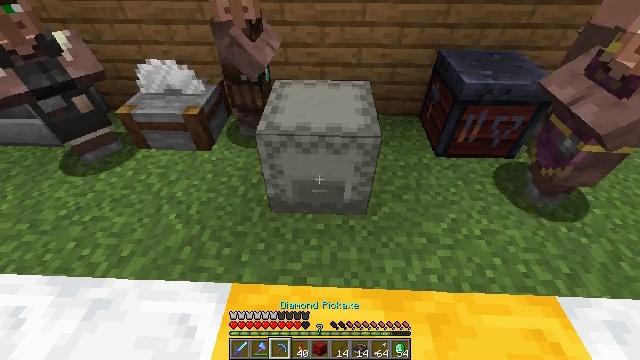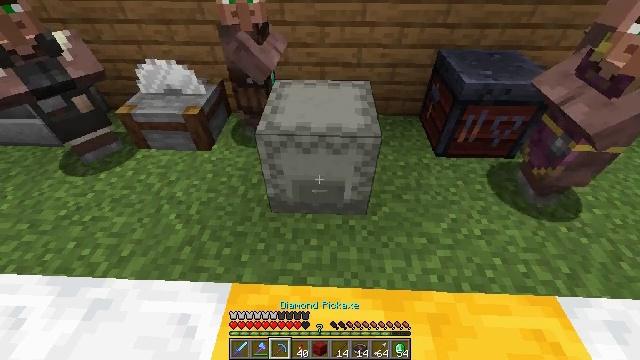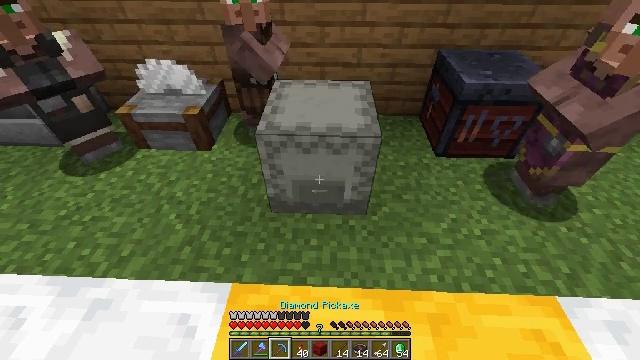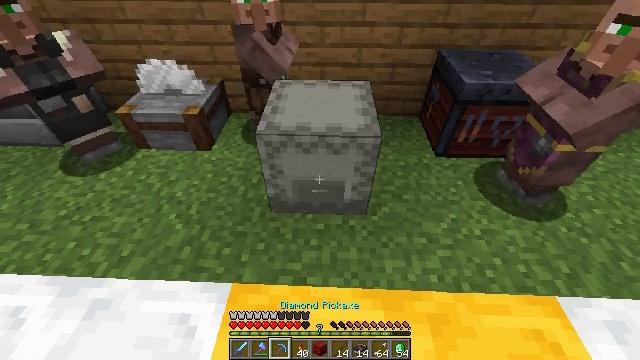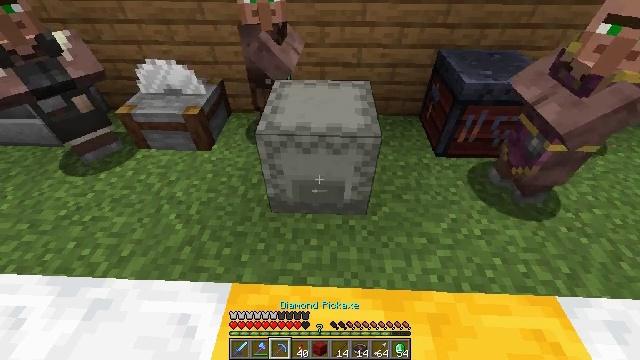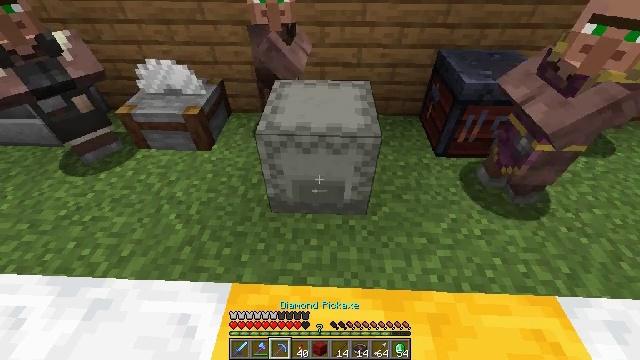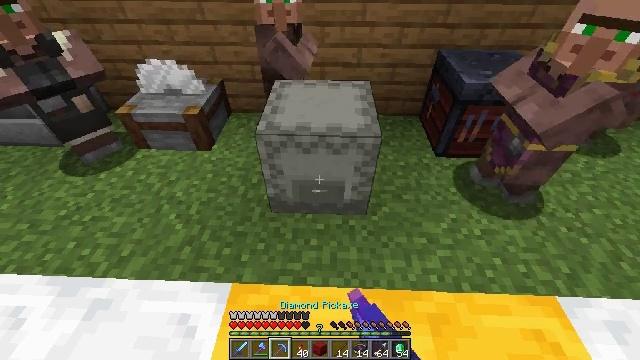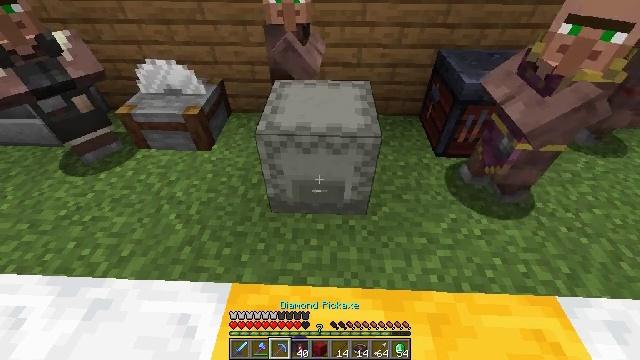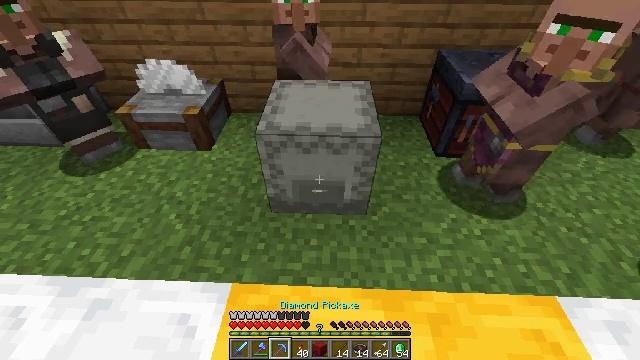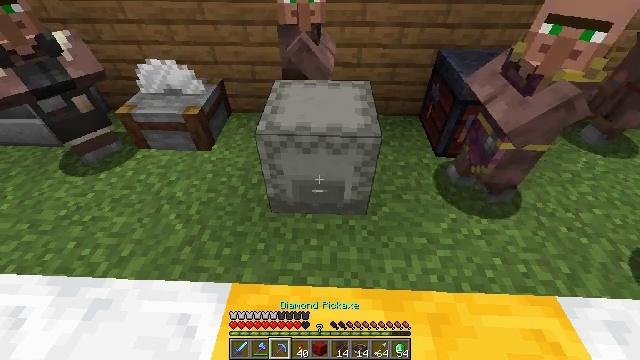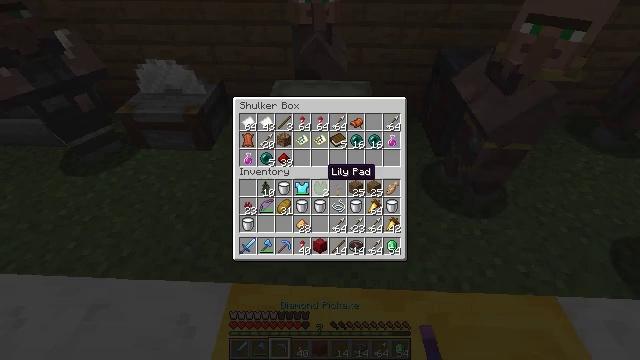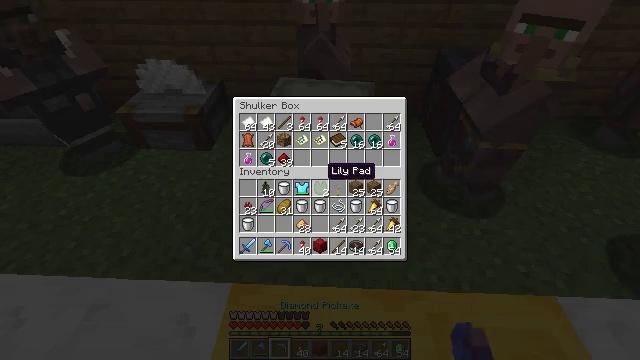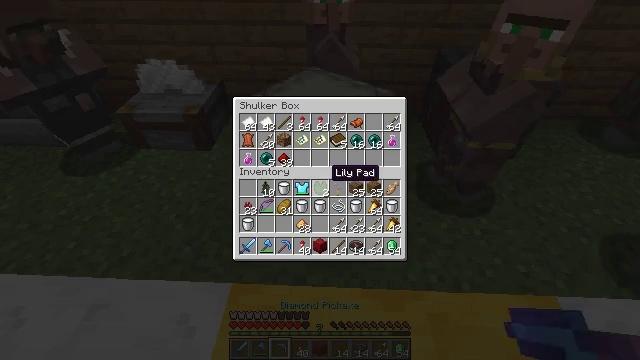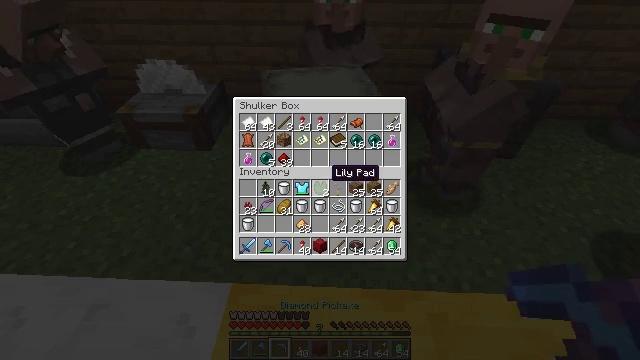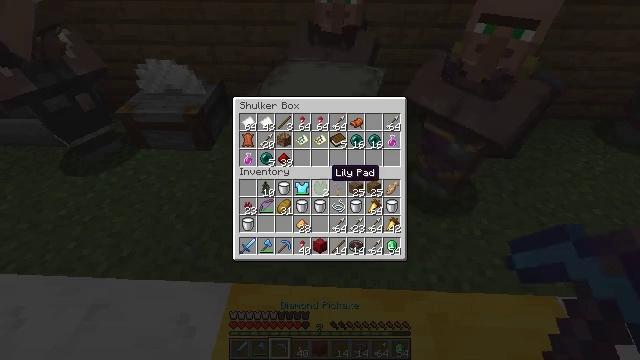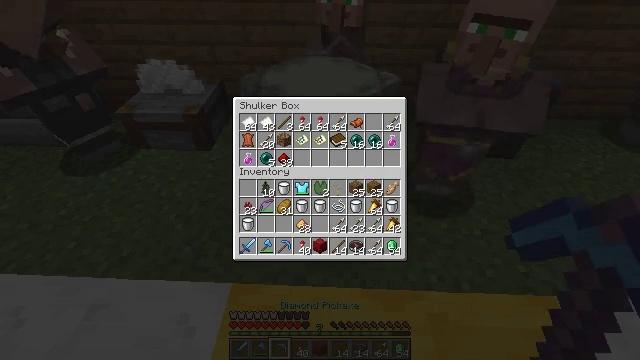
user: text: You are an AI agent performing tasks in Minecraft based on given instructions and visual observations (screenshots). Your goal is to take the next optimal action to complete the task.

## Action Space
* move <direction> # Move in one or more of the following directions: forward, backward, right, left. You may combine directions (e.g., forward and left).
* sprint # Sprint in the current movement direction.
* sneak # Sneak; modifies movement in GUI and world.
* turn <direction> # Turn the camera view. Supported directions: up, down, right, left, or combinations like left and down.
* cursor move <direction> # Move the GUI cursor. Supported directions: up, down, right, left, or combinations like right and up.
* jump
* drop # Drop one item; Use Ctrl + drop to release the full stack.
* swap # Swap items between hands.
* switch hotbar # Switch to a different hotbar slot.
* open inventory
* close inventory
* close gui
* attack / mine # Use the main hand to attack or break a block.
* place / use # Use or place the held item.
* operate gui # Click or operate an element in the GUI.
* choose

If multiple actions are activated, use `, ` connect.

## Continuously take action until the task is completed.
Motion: motion action
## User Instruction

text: Put the light gray shulker box back into the inventory.
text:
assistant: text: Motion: no_op
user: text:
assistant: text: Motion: no_op
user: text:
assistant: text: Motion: no_op
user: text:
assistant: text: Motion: no_op
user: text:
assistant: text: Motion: use / place
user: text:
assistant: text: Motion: use / place
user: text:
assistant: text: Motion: use / place
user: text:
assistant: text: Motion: no_op
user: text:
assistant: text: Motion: no_op
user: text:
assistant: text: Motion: open gui
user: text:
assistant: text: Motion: no_op
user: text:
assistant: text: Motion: no_op
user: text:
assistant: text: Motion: no_op
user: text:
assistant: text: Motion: no_op
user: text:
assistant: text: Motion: no_op
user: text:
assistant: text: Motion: no_op
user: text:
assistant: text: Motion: cursor move right
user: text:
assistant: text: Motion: cursor move right
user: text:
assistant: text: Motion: cursor move right
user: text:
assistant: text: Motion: no_op
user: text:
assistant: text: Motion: no_op
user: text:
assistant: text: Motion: no_op
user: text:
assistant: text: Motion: no_op
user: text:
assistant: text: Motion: no_op
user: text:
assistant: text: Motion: close gui
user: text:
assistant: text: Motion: open inventory
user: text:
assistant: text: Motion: open inventory
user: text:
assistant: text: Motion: no_op
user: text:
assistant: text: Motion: no_op
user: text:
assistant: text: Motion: move forward, turn down